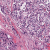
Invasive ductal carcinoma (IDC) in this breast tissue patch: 1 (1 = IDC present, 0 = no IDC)